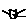
Label: cat